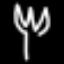
Label: fork